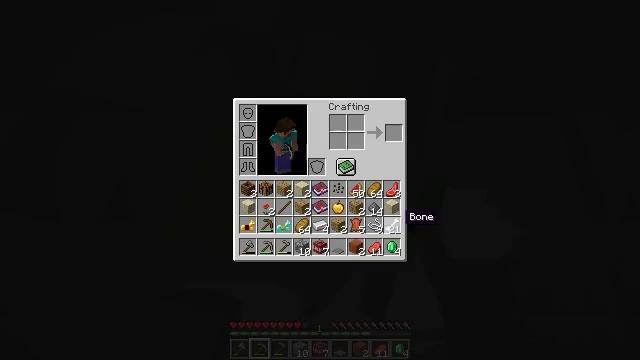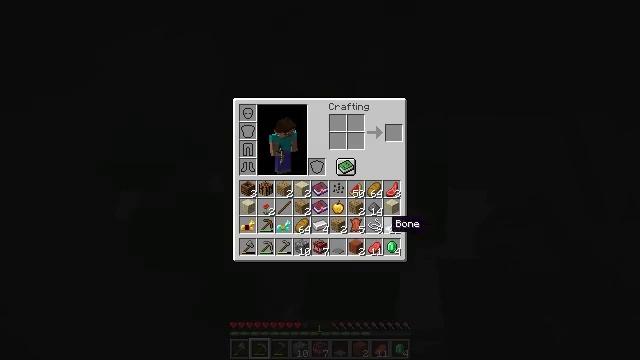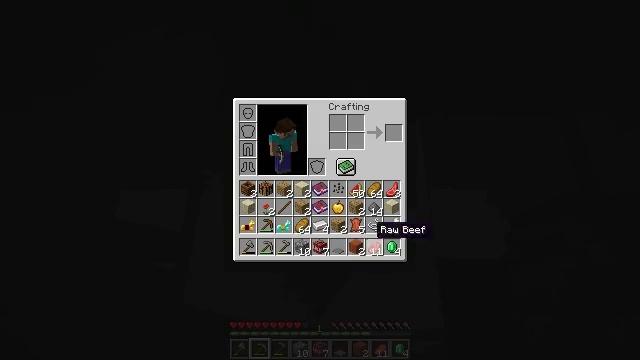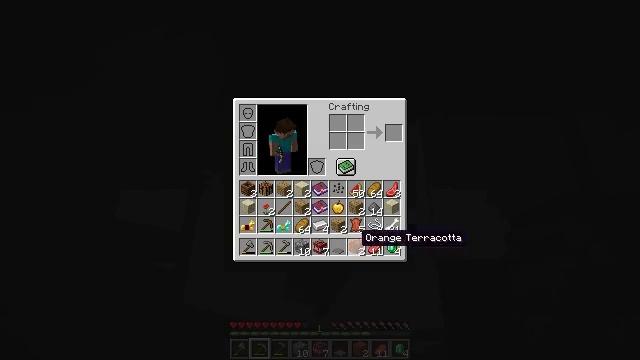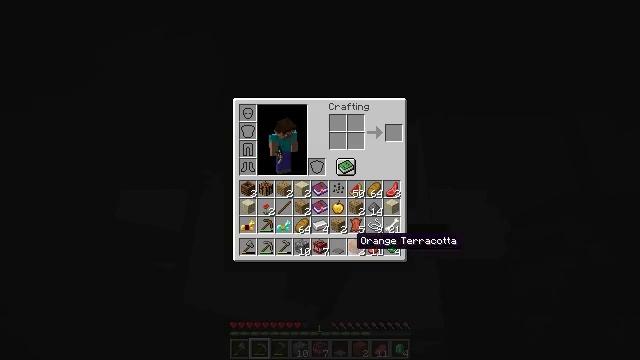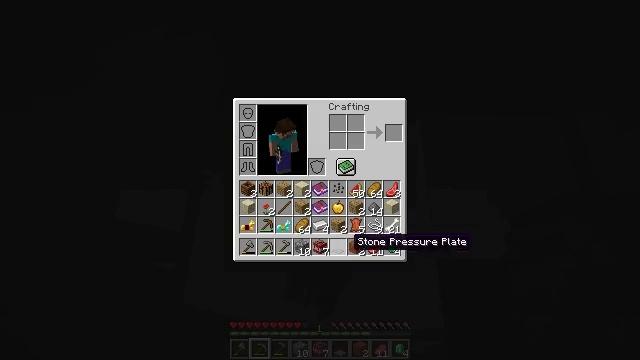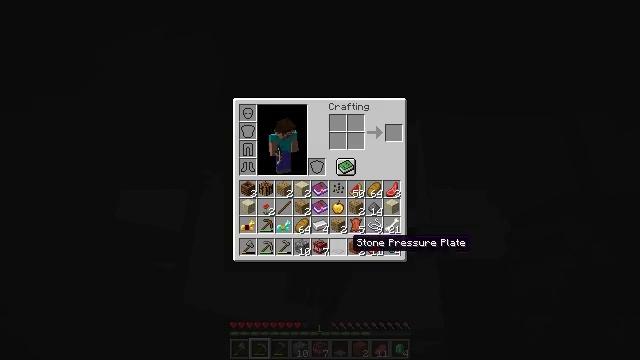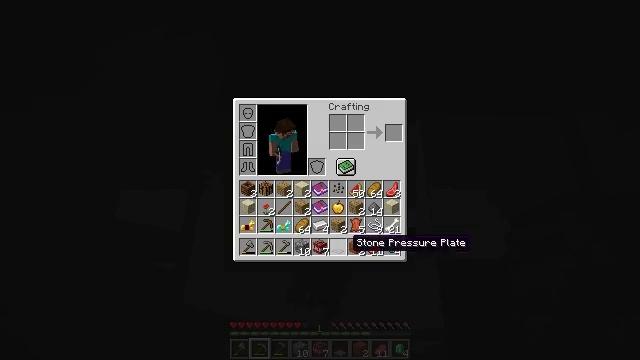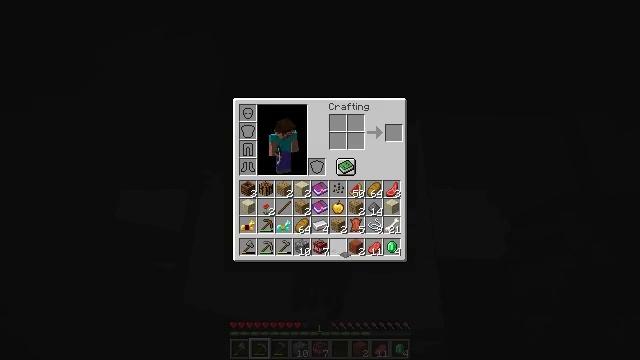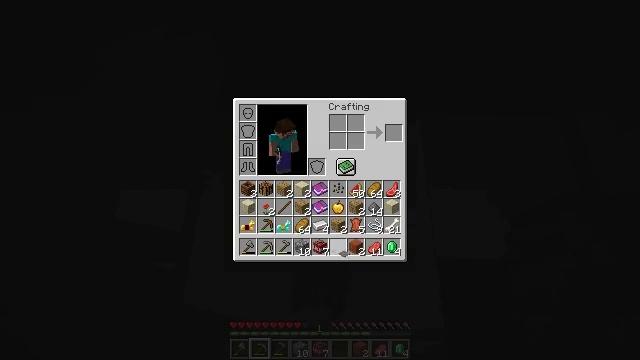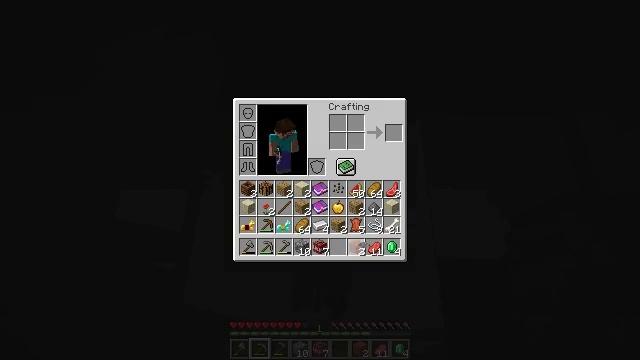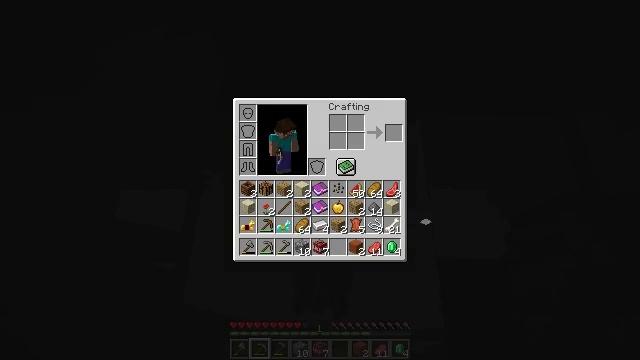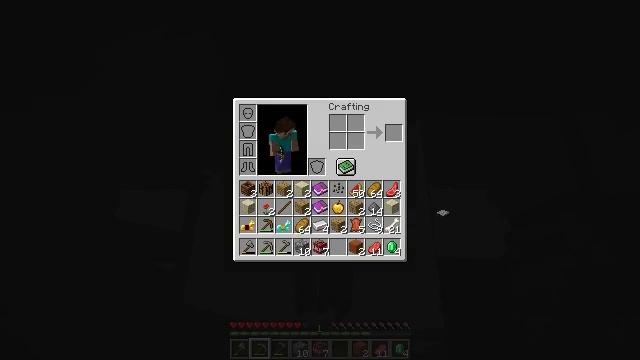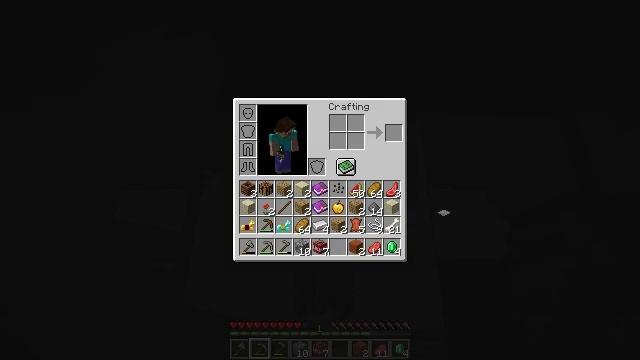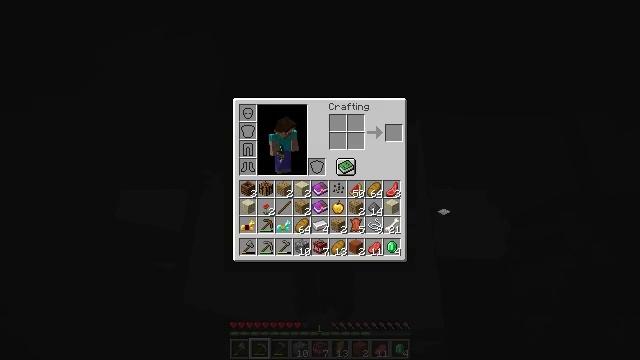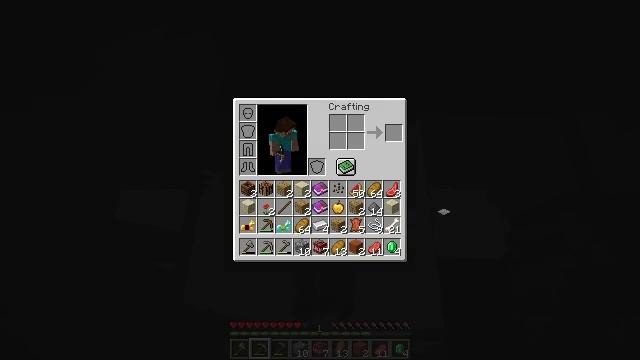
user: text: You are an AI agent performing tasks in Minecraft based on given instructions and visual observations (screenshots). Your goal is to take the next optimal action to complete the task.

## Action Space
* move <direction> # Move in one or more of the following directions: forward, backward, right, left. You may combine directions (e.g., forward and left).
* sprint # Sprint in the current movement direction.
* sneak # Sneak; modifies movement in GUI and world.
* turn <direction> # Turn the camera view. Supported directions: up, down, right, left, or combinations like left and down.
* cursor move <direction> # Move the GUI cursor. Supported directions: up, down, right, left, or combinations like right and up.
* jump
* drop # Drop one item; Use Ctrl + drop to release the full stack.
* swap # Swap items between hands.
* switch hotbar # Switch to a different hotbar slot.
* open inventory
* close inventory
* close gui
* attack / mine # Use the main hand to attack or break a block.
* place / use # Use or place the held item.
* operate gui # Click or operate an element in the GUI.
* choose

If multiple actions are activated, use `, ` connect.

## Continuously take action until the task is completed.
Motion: motion action
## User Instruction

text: Remove a stone pressure plate from the inventory.
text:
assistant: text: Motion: cursor move left, open gui
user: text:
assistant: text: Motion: cursor move left
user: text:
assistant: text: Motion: cursor move left and down
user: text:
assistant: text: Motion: no_op
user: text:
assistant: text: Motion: no_op
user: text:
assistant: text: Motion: no_op
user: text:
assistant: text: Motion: no_op
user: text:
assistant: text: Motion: operate gui
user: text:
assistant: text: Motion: operate gui
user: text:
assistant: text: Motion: cursor move right and up, operate gui
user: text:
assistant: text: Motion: cursor move right and up
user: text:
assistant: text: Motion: cursor move right and up
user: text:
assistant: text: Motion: operate gui
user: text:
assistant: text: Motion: operate gui
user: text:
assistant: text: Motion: operate gui
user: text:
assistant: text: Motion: no_op
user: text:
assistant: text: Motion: no_op
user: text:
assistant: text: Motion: no_op
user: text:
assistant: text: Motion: no_op
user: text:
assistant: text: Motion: cursor move left
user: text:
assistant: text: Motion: no_op
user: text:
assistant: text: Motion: no_op